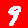
Digit: 9